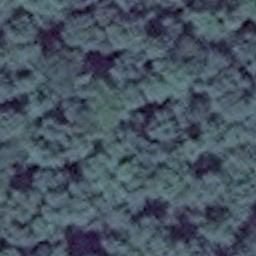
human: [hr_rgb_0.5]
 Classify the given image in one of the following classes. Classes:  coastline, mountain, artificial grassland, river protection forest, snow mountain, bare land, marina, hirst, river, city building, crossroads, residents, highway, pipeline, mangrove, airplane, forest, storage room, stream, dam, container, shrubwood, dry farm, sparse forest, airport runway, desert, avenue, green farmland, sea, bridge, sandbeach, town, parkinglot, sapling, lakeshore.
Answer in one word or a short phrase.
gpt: forest